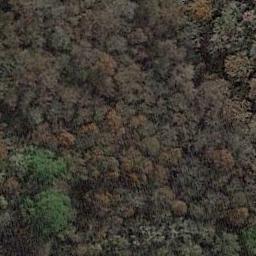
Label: forest